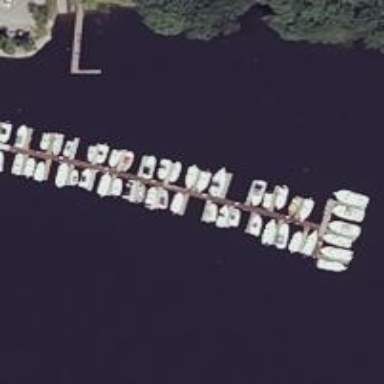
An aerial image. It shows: Man-made pier.